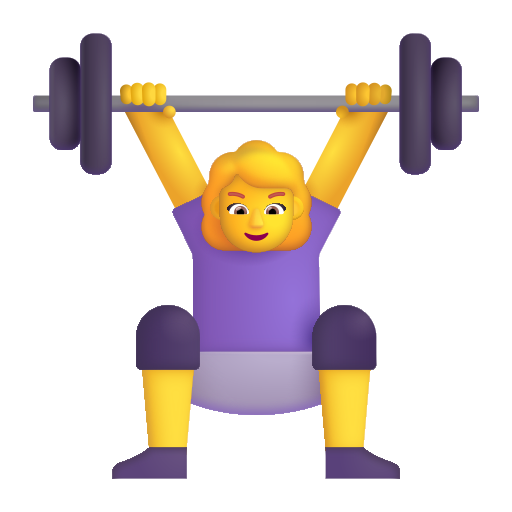
woman lifting weights color default